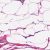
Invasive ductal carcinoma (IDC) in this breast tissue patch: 0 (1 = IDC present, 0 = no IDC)